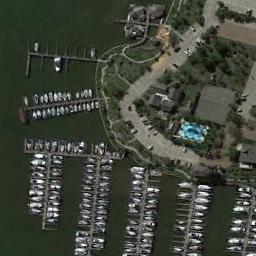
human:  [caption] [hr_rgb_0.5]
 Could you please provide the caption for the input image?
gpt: There are numerous ships in the harbor .

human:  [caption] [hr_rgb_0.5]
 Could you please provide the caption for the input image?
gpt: The harbor has lots of neatly docked boats and some green plants, A pool and some buildings are on the shore .

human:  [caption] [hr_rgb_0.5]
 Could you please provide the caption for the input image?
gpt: There is room for docking in the harbor .

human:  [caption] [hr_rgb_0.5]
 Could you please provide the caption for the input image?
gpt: Many ships neatly moored on the sea next to the harbor next to the lawn and parking lot .

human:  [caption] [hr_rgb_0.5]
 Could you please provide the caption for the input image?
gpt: There are some buildings and a swimming pool beside the harbor with many ships .